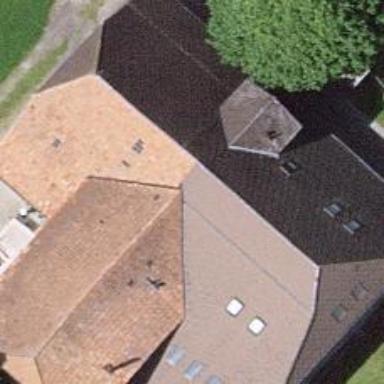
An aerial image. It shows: Farm building.